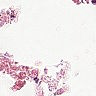
Metastatic tissue present: no